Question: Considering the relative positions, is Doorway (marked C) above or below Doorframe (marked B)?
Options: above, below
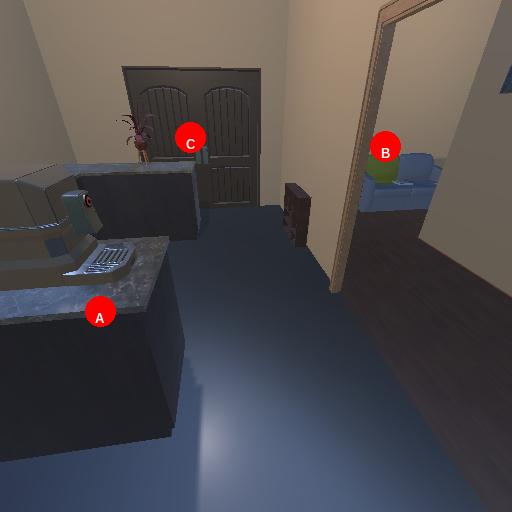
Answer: above